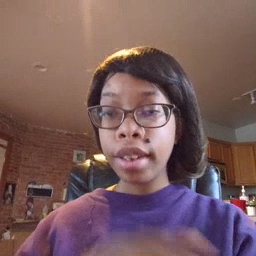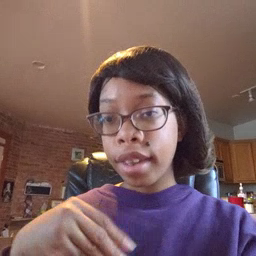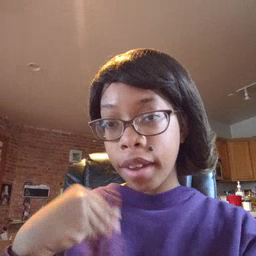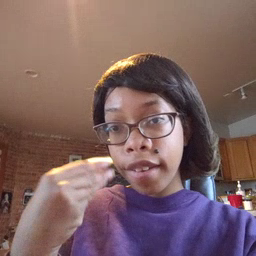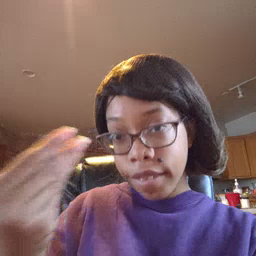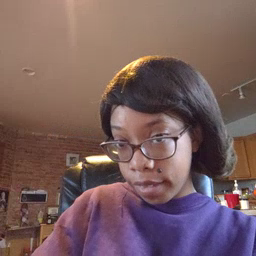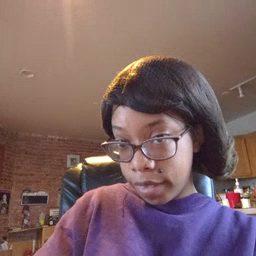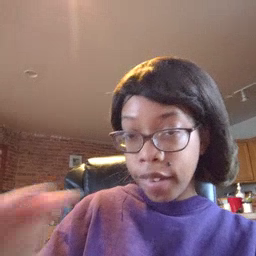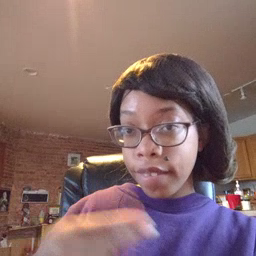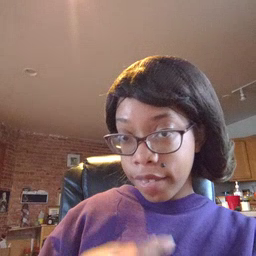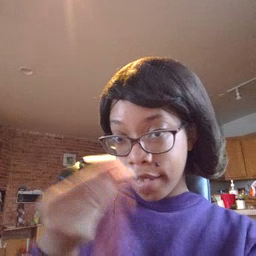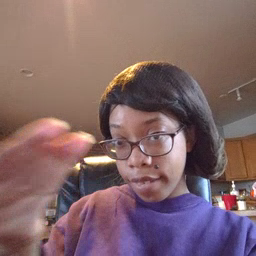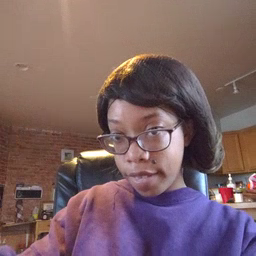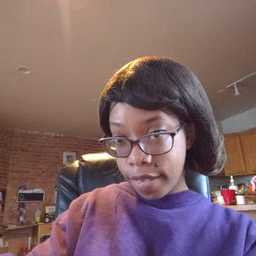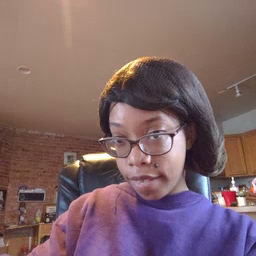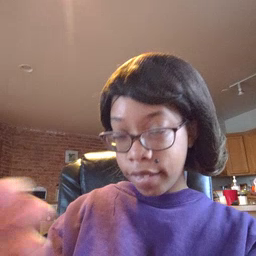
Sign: give